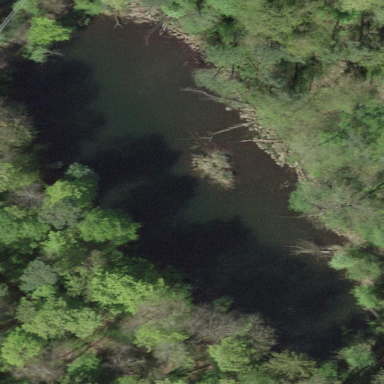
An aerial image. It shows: Pond with natural water.